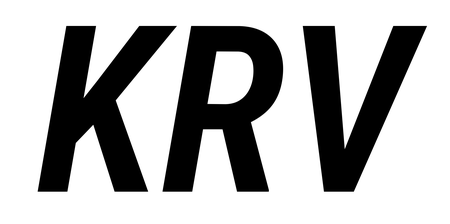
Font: Roboto-Italic_Condensed_SemiBold_Italic